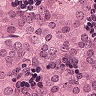
Metastatic tissue present: yes